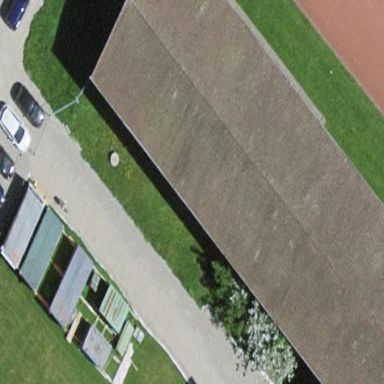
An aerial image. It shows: School building.